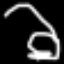
Label: frog